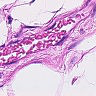
Metastatic tissue present: no